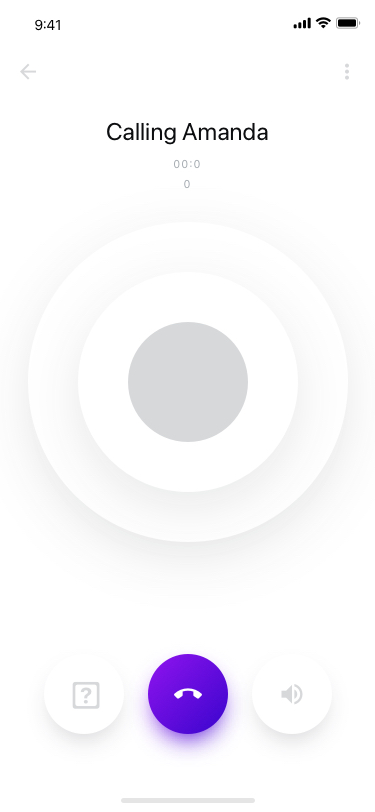
Text in this UI design:

Calling Amanda
00:00